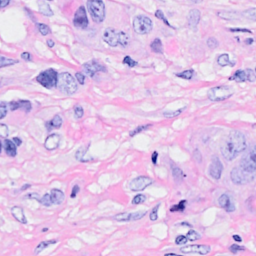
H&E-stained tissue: Breast